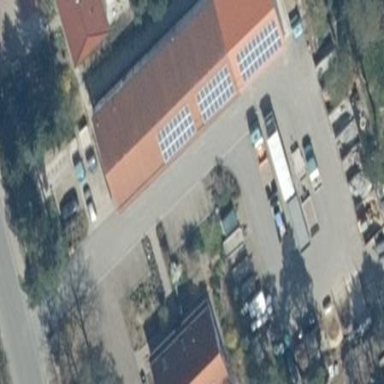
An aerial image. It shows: Commercial building with gabled roof.